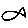
Label: fish